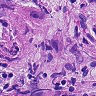
Metastatic tissue present: yes